Question: I have been working on a project that uses .NET 6.0 and SQL and have been running into a status: 400 title: "One or more validation errors occurred." error whenever I try to make a POST request for my Treatments table as shown below (using Swagger).
'''
400 - Undocumented
Error: response status is 400
Response body
Download
{
"type": "https://tools.ietf.org/html/rfc7231#section-6.5.1",
"title": "One or more validation errors occurred.",
"status": 400,
"traceId": "00-471d5fa9b5bd60df0f6dddef0dcd44ad-4ed5f5f29428b83e-00",
"errors": {
"TblPet": [
"The TblPet field is required."
],
"Procedure": [
"The Procedure field is required."
]
}
}
Response headers
content-type: application/problem+json; charset=utf-8
date: Thu,14 Jul 2022 11:25:42 GMT
server: Kestrel
'''
The project follows this ERD:

The API was scaffolded using Visual Studio 2022 which created many 'public virtual' items that are most likely a result from all the foreign keys that have been set. As a result, my GET requests would return the data for the specified table AND data from Foreign Key tables, so I have been using the '[JsonIgnore]' data annotation within the models to prevent this from happening which has been a solution so far.
The 'Treatments' model class looks like this:
'''
using System;
using System.Collections.Generic;
using System.Text.Json.Serialization;
namespace api.Models
{
public partial class TblTreatment
{
public int Ownerid { get; set; }
public string Petname { get; set; } = null!;
public int Procedureid { get; set; }
public DateTime Date { get; set; }
public string? Notes { get; set; }
public string? Payment { get; set; }
[JsonIgnore]
public virtual TblProcedure Procedure { get; set; } = null!;
[JsonIgnore]
public virtual TblPet TblPet { get; set; } = null!;
}
}
'''
With '[JsonIgnore]', the response body for the POST request looks like this, which is the response body that I would like. Maybe removing the payment section would be a good idea as each procedure already has a preset price and will not be changed during the POST request so by providing the procedureid, the API should automatically associate the price with the procedure. But again, I'm not too sure:
'''
{
"ownerid": 1,
"petname": "Buster",
"procedureid": 1,
"date": "2022-07-14T11:25:31.335Z",
"notes": "Broken Nose",
"payment": "24"
}
'''
However, without it, it looks like this, which requests data input for 'Treatments', 'Procedure' table and 'Pets' table as they have foreign keys attached to them:
'''
{
"ownerid": 0,
"petname": "string",
"procedureid": 0,
"date": "2022-07-14T11:41:34.382Z",
"notes": "string",
"payment": "string",
"procedure": {
"procedureid": 0,
"description": "string",
"price": 0
},
"tblPet": {
"ownerid": 0,
"petname": "string",
"type": "string"
}
'''
The 'POST' request for the 'Treatments' controller is as follows:
'''
[HttpPost]
public async Task<ActionResult<List<TblTreatment>>> AddTreatment(TblTreatment treatment)
{
_context.TblTreatments.Add(treatment);
await _context.SaveChangesAsync();
return Ok(await _context.TblTreatments.ToListAsync());
}
'''
This format for POST requests have been working for my other controllers but not for the 'Treatments' controller and I am not sure why. I suspect that the issue may be caused by the all foreign keys associated with the 'Treatments' table, as the error is requesting data inputs for the foreign key tables (which I do not want to input). I am at a complete loss as to what needs to be changed.
Any advice on this would be greatly appreciated.
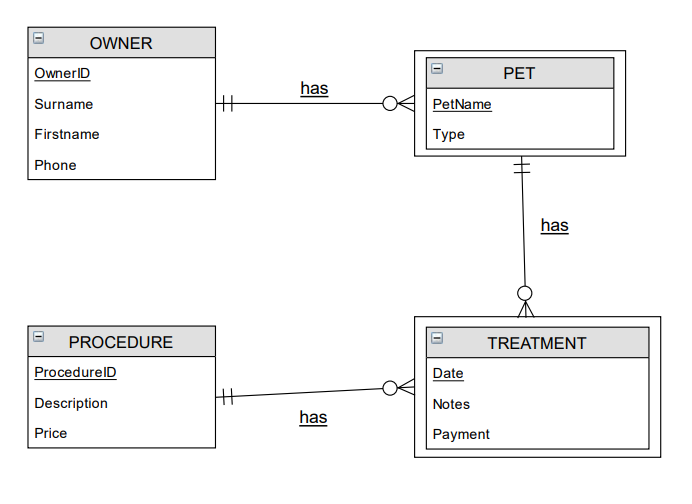
Answer: since you are using net6 ALL NOT REQUIRED properties should be nullable explicitly. So you should try this
'''
public string? Petname { get; set; }
public int? Procedureid { get; set; }
[JsonIgnore]
public virtual TblProcedure? Procedure { get; set; }
[JsonIgnore]
public virtual TblPet? TblPet { get; set; }
'''
or another way is that you can remove a nullable option from a project file
'''
<PropertyGroup>
<TargetFramework>net6.0</TargetFramework>
<!--<Nullable>enable</Nullable>-->
<ImplicitUsings>enable</ImplicitUsings>
</PropertyGroup>
'''
or add this line into config (startup or program)
'''
services.AddControllers(
options => options.SuppressImplicitRequiredAttributeForNonNullableReferenceTypes = true
'''